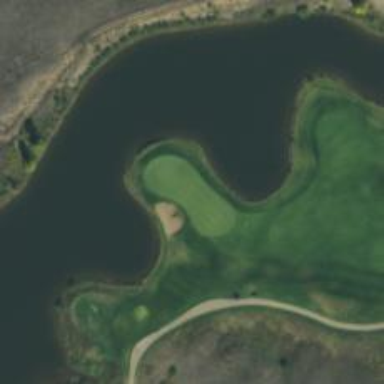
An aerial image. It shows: Golf hole.